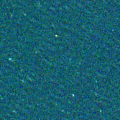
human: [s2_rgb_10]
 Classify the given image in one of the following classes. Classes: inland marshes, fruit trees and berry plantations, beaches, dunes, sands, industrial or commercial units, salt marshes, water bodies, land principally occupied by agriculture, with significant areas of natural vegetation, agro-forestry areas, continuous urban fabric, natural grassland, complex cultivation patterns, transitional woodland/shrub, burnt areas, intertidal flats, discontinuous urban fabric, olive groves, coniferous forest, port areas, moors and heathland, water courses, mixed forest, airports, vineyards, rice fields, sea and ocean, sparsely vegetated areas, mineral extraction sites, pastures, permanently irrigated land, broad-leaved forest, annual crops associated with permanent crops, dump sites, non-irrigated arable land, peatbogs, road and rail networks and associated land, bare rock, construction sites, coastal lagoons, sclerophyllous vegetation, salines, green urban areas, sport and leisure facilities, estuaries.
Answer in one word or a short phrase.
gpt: sea and ocean